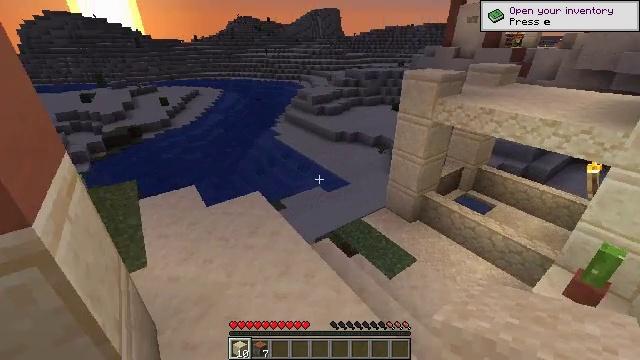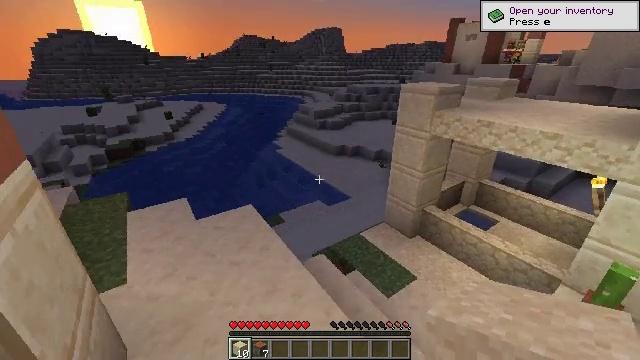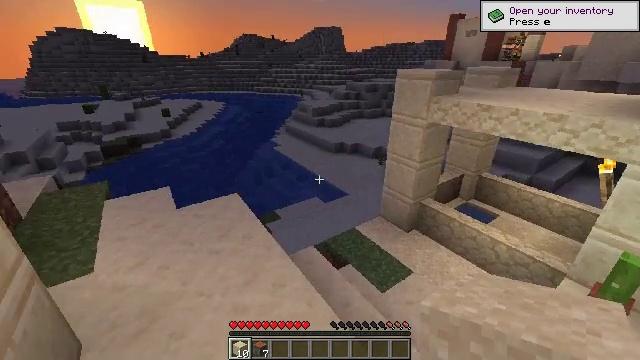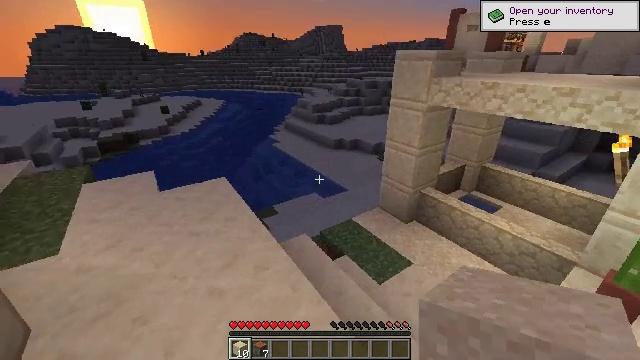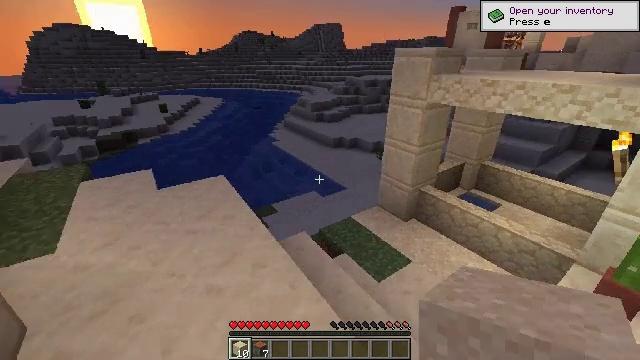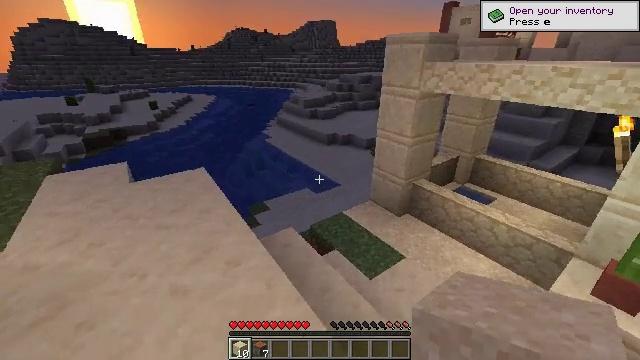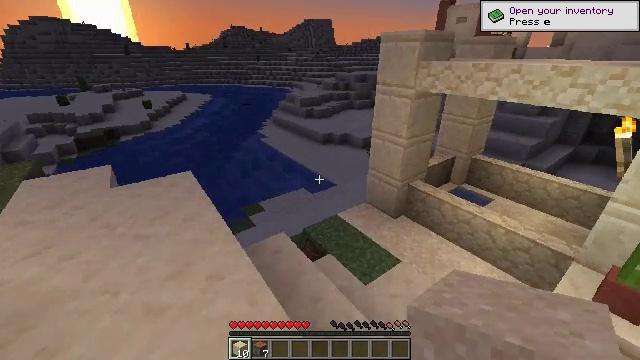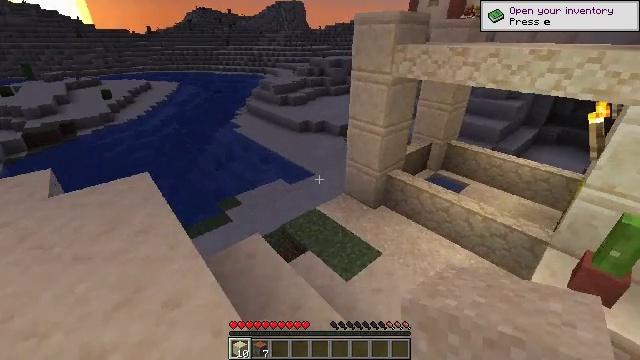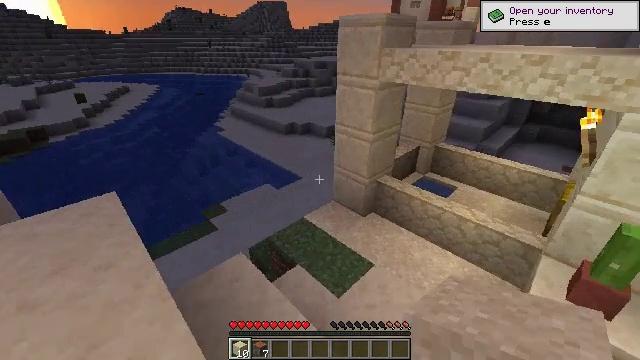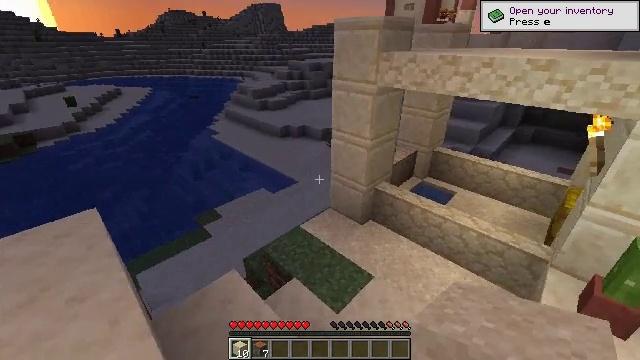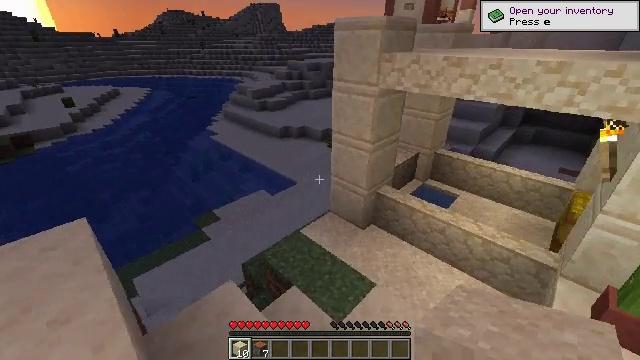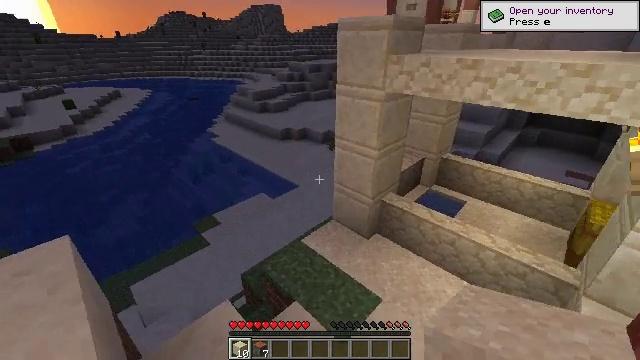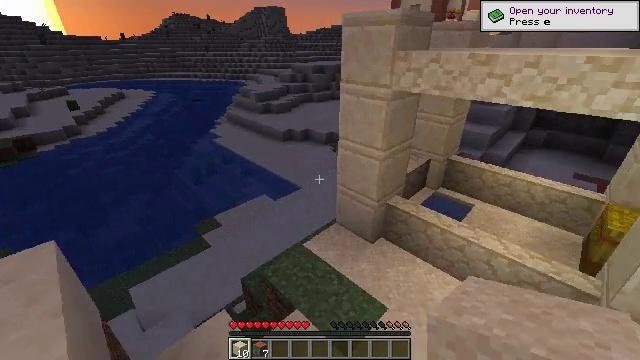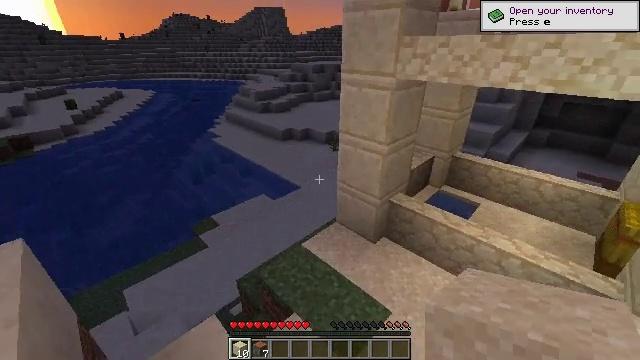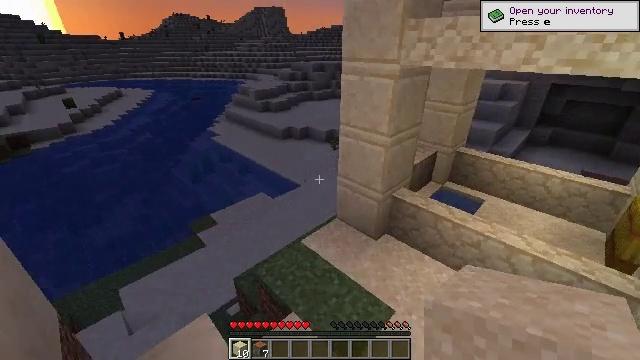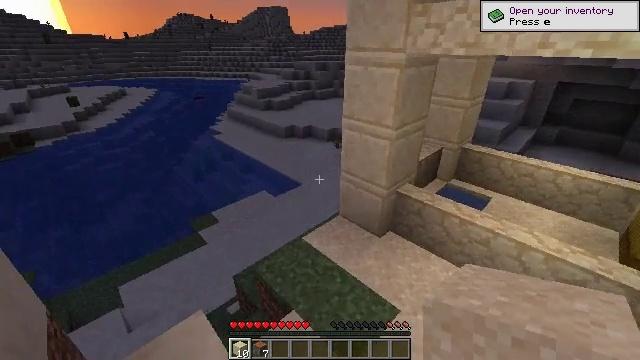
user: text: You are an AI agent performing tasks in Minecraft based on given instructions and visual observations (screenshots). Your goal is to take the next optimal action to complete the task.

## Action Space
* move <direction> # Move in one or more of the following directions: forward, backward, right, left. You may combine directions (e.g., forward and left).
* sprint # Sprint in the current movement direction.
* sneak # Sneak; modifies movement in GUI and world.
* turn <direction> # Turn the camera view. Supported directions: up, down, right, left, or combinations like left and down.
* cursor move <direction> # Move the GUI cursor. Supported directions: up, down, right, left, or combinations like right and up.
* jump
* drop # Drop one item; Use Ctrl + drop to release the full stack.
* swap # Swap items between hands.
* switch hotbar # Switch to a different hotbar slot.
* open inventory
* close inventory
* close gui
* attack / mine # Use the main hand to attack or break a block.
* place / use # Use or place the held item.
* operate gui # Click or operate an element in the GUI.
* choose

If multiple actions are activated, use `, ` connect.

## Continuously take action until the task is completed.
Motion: motion action
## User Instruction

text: Break the jungle door.
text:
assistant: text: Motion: move forward and move right, turn up
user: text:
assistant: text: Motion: move forward and move right
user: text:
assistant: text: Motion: move forward
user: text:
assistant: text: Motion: move forward
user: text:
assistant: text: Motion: move forward, turn right
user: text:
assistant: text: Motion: move forward
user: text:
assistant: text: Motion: move forward, turn right and down
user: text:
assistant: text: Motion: move forward, turn right
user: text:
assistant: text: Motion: move forward, turn right
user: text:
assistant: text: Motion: move forward
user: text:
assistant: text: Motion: move forward
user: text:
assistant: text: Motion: move forward
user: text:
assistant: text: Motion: move forward
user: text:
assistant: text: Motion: move forward
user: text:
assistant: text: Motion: move forward
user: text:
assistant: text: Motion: move forward, turn left
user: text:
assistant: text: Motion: move forward, turn left
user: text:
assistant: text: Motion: move forward, turn left
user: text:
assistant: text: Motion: move forward, turn left
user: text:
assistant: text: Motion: move forward, turn left
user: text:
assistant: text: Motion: move forward, turn left
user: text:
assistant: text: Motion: move forward
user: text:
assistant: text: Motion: move forward
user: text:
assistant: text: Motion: move forward
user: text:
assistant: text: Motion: move forward
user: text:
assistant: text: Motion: move forward
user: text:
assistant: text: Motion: move forward
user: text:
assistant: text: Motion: move forward
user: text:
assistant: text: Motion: move forward
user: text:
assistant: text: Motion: move forward, turn right